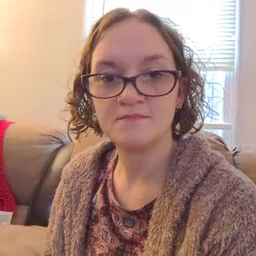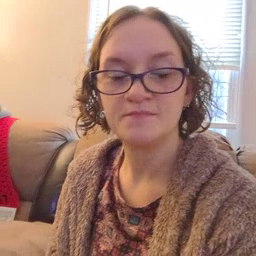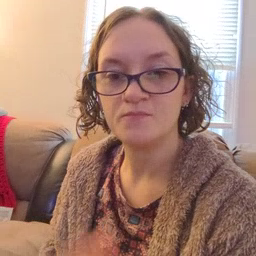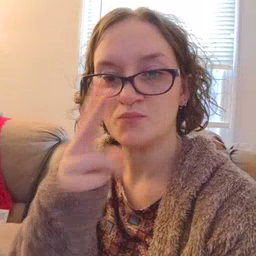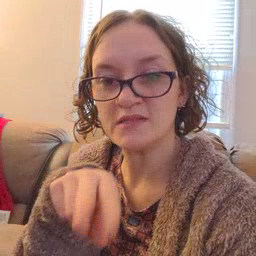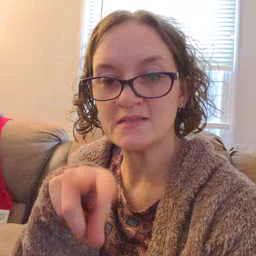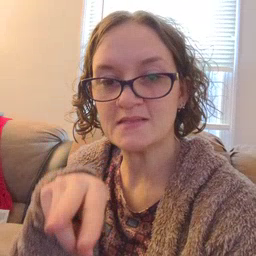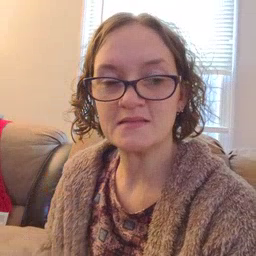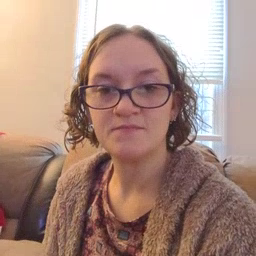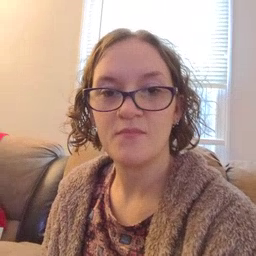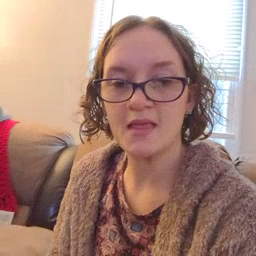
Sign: read